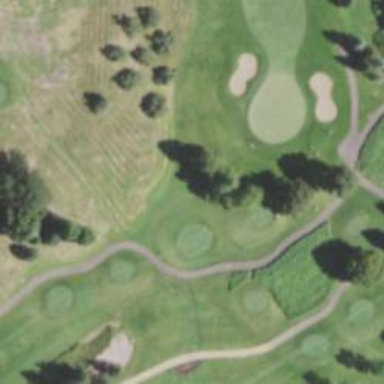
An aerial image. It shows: Pathway for golfing.